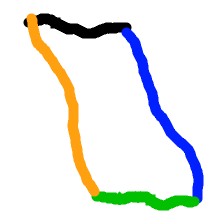
Shape: parallelogram